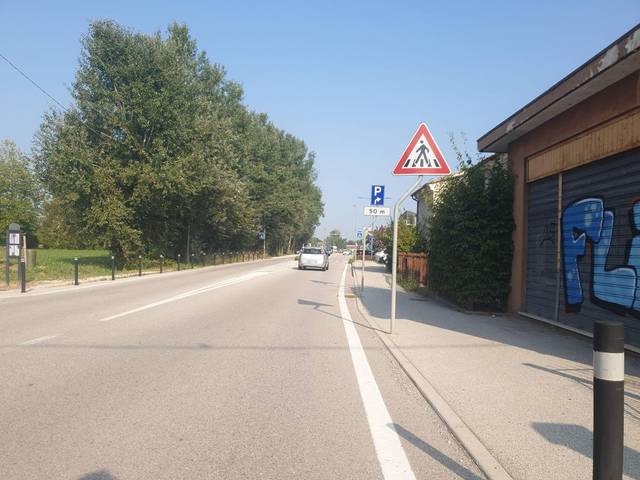
Region: Italy
Coordinates: 45.481, 11.688